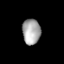
Tissue: lung
Cell type: Myeloid cells
Senescence score: 0.6002
Nuclear area (px): 453
Mean DAPI intensity: 166.768